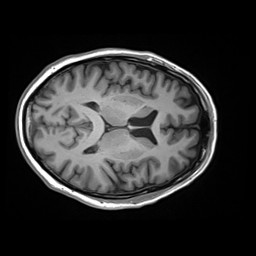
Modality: T1w
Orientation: axial
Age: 59
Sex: male
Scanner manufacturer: siemens
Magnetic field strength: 3 T
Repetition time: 2.2 s
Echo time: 0.00245 s